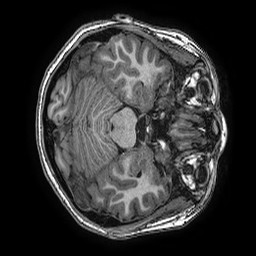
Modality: T1w
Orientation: axial
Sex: female
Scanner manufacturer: ge
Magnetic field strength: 3 T
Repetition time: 0.0077 s
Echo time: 0.003436 s